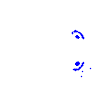
Particle: electron